Field crop: tomato
Growth stage: 1
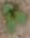
Species: solanum